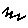
Label: zigzag